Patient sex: M
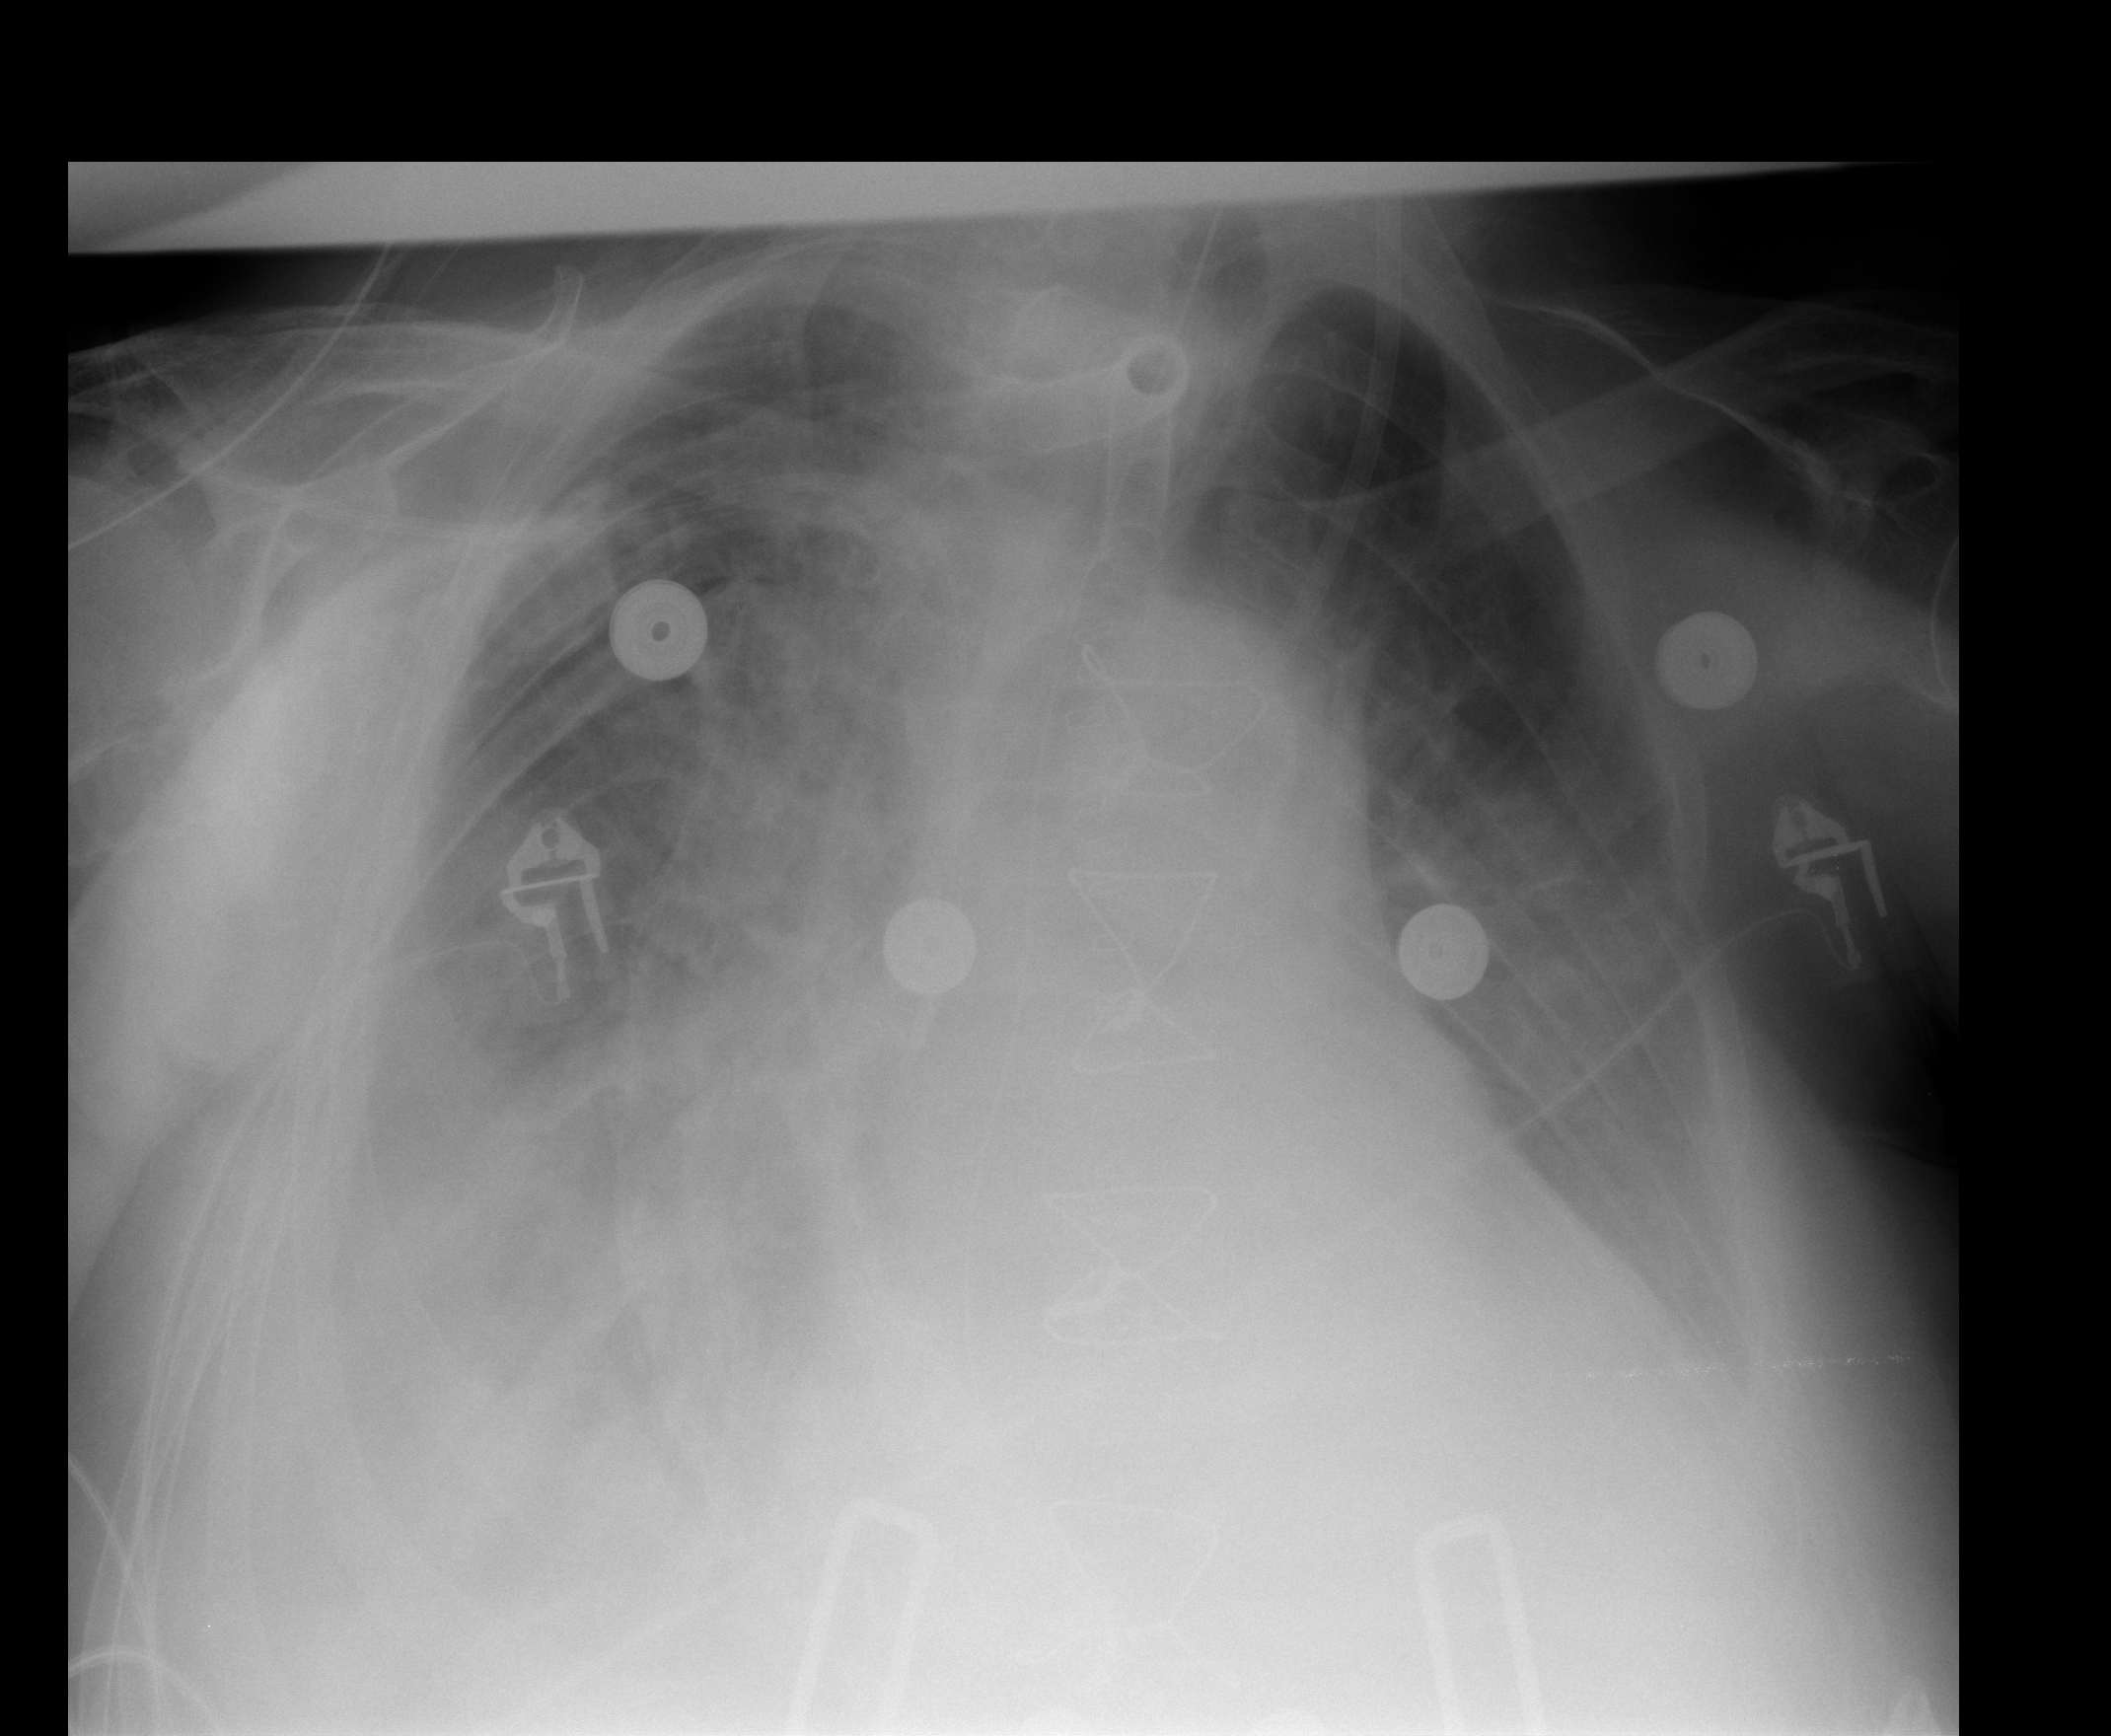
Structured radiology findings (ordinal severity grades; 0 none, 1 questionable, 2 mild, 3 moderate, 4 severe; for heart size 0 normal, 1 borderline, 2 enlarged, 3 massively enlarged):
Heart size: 2
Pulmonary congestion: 3
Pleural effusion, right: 3
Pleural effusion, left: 2
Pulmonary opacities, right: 2
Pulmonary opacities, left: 0
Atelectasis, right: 2
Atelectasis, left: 0